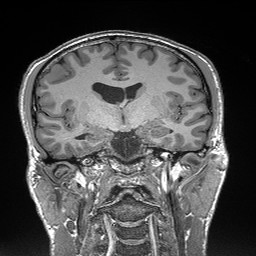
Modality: T1w
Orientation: sagittal
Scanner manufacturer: siemens
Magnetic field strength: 3 T
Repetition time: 2.3 s
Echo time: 0.00298 s